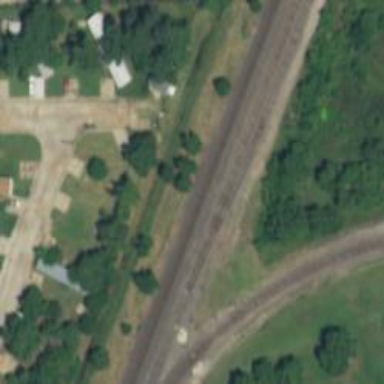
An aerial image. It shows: Railway siding for service.